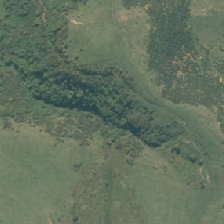
Land cover: grose_broom